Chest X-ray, PA view. Patient: 45 years old, sex M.
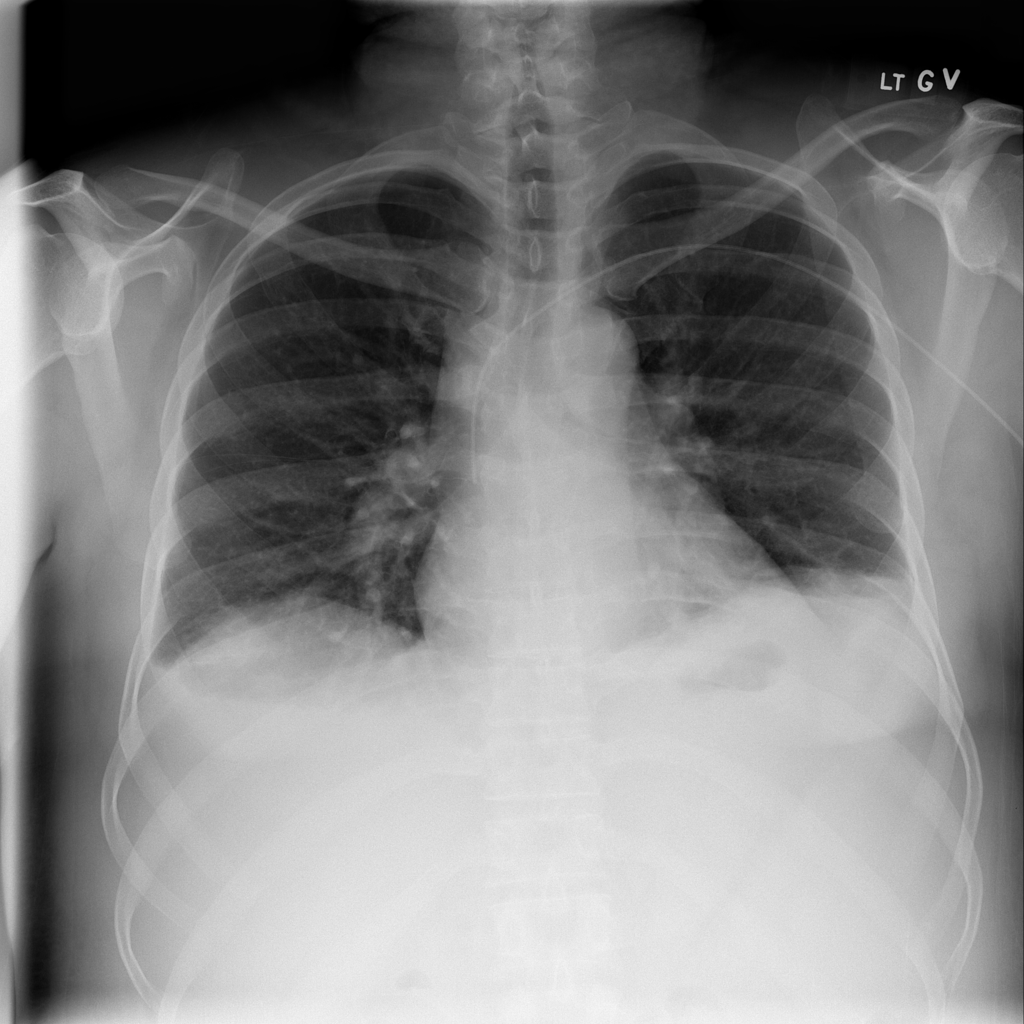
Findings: Atelectasis, Consolidation, Effusion, Infiltration